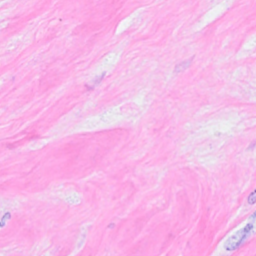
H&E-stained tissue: Breast